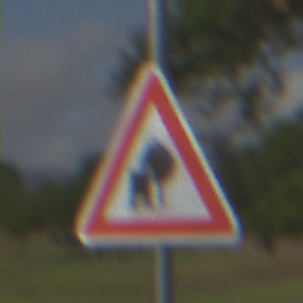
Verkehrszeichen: UnzureichendesLichtraumprofil
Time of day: MorningAfternoon
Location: Outdoor (Nature)
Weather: PartlyCloudy
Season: NotSpecified
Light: Natural